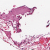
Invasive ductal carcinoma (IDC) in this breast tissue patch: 0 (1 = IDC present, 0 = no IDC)